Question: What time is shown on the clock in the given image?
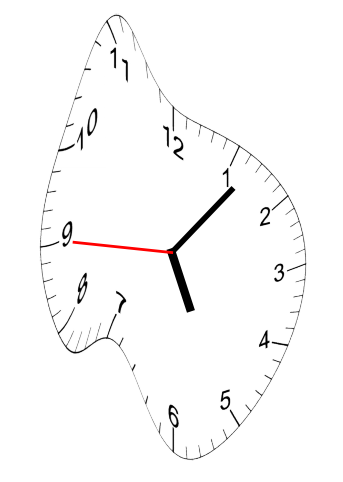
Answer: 05:06:45